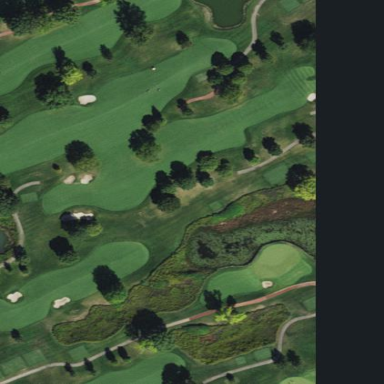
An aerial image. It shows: Rough area on grassy golf course.